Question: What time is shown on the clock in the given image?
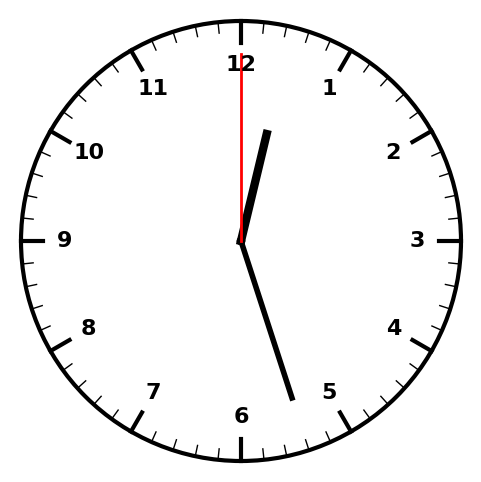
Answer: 12:27:00